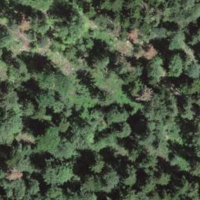
EUNIS habitat code: 43
Species observed at this site:
Melittis melissophyllum